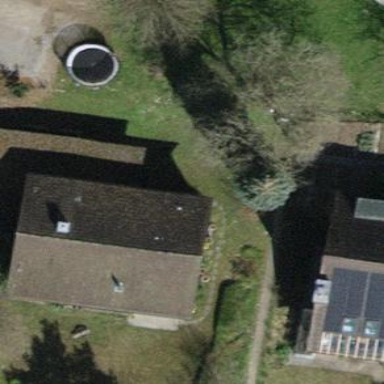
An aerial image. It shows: Part of building.